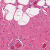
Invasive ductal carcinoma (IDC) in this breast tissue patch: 0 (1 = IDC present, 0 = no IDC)